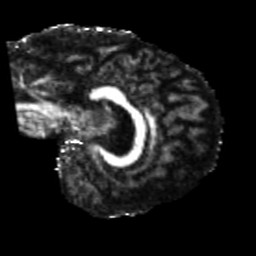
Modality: FA
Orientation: sagittal
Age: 47
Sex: male
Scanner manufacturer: siemens
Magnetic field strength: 3 T
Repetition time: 5.25 s
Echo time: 0.08 s